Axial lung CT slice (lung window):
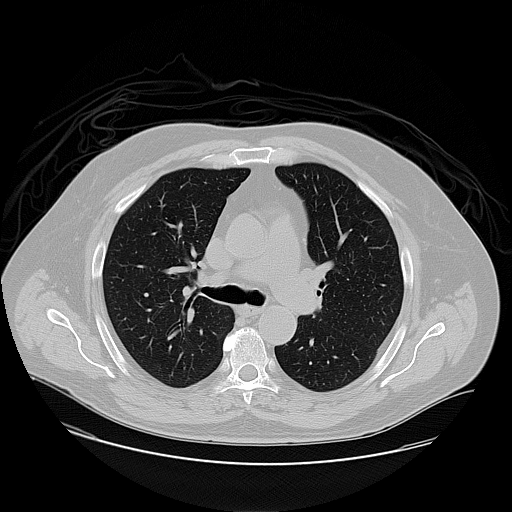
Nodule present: no